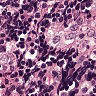
Metastatic tissue present: no